Question: Does somebody knows how to create a custom context menu in a TextCtrl object using wxPython ?
For the moment, I could create a custom menu but this one appears at the mouse cursor position .
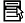
Answer: Okay,
Could somehow do the trick this works only
1. when the font is monospaced (see the code below),
2. when there is no tabulation character (" ") in the focused line...
Simply: getting the position of the text cursor  into row/column coordinates and multiplying them by the character size. This gives the desired popup menu position.
'''
import wx
# Test context menu that should be displayed at the insertion point position
# in the TextCtrl object
class CustomMenu(wx.Menu):
def __init__(self):
wx.Menu.__init__(self)
# Add some items in the menu
self.AppendItem(wx.MenuItem(self, wx.NewId(), 'This should be at the'))
self.AppendItem(wx.MenuItem(self, wx.NewId(), 'insertion point'))
self.AppendItem(wx.MenuItem(self, wx.NewId(), 'position...'))
# Text area from which to open the custom context menu
class TestTextCtrl(wx.TextCtrl):
def __init__(self, parent):
wx.TextCtrl.__init__(self, parent, style=wx.TE_MULTILINE)
self.parent = parent
# Set a monospaced font
font = wx.Font(12, wx.MODERN, wx.NORMAL, wx.NORMAL)
self.SetFont(font)
# Get the character size (width and height)
self.pixelSize = font.GetPixelSize()
# Display some text
self.SetValue("[Ctrl] key = custom popup menu
"
"[Menu] key = original context menu
"
"[Ctrl] key = custom popup menu
"
"[Menu] key = original context menu
"
"[Ctrl] key = custom popup menu
"
"[Menu] key = original context menu
"
"[Ctrl] key = custom popup menu
"
"[Menu] key = original context menu
"
"[Menu] key = original context menu
"
"[Ctrl] key = custom popup menu
"
"[Menu] key = original context menu
"
"[Ctrl] key = custom popup menu
"
"[Menu] key = original context menu
"
"[Menu] key = original context menu
"
"[Ctrl] key = custom popup menu
"
"[Menu] key = original context menu
"
"[Ctrl] key = custom popup menu
"
"[Menu] key = original context menu
"
"[Menu] key = original context menu
"
"[Ctrl] key = custom popup menu
"
"[Menu] key = original context menu
"
"[Ctrl] key = custom popup menu
"
"[Menu] key = original context menu
"
"[Menu] key = original context menu
"
"[Ctrl] key = custom popup menu
"
"[Menu] key = original context menu
"
"[Ctrl] key = custom popup menu
"
"[Menu] key = original context menu
"
"[Menu] key = original context menu
"
"[Ctrl] key = custom popup menu
"
"[Menu] key = original context menu
"
"[Ctrl] key = custom popup menu
"
"[Menu] key = original context menu
"
"[Ctrl] key = custom popup menu
"
"[Menu] key = original context menu
")
# Activate the [Ctrl] key stroke detection (1/2)
self.Bind(wx.EVT_KEY_DOWN, self.OnKeyStroke)
def OnKeyStroke(self, event):
# Activate the [Ctrl] key stroke detection (2/2)
if event.GetUnicodeKey() == wx.WXK_CONTROL:
#######################################
##### Here is the interesting code ####
#######################################
# Get the scroll position in pixels
scrollPosition = [
self.GetScrollPos(wx.HORIZONTAL),
self.GetScrollPos(wx.VERTICAL),
]
# Get the text cursor position in the text area (int)
insertionPointPosition = self.GetInsertionPoint()
# Convert it into a row/column position (2D tuple)
insertionPointRowColumnPosition = self.PositionToXY(insertionPointPosition)
# Calculate the popup menu position in pixels
insertionPointPositionInPixels = []
for i in range(2):
insertionPointPositionInPixels.append(
# ( row/column position + offset ) * size of character - position of scroll in pixels)
(insertionPointRowColumnPosition[i] + i) * self.pixelSize[i] - scrollPosition[i]
)
# Convert the position into a wx.Point object
popupMenuPoint = wx.Point(
insertionPointPositionInPixels[0],
insertionPointPositionInPixels[1]
)
# Display the context menu at the given position
self.PopupMenu(CustomMenu(), popupMenuPoint)
### We did it ! :) ###
#######################################
#######################################
#######################################
else:
event.Skip()
# Test frame
class TestFrame(wx.Frame):
def __init__(self):
wx.Frame.__init__(self, None)
# Create a text area
TestTextCtrl(self)
# Display the window
self.Show(True)
if __name__ == "__main__":
# Create an application
application = wx.App(False)
# Create a frame
TestFrame()
# Launch the application
application.MainLoop()
'''
-> Size of characters taken from 'font.GetPixelSize()'
-> Position of scrolling bar taken under account using 'self.GetScrollPos()'